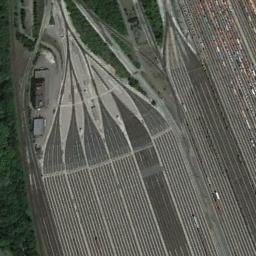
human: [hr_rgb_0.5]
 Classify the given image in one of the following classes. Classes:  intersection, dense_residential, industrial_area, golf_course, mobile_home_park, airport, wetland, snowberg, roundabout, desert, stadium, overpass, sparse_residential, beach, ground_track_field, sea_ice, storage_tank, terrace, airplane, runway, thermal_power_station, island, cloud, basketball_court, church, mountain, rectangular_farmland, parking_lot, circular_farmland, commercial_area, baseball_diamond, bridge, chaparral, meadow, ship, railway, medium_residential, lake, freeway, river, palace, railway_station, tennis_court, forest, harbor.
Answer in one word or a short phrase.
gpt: railway_station